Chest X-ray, AP view. Patient: 40 years old, sex M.
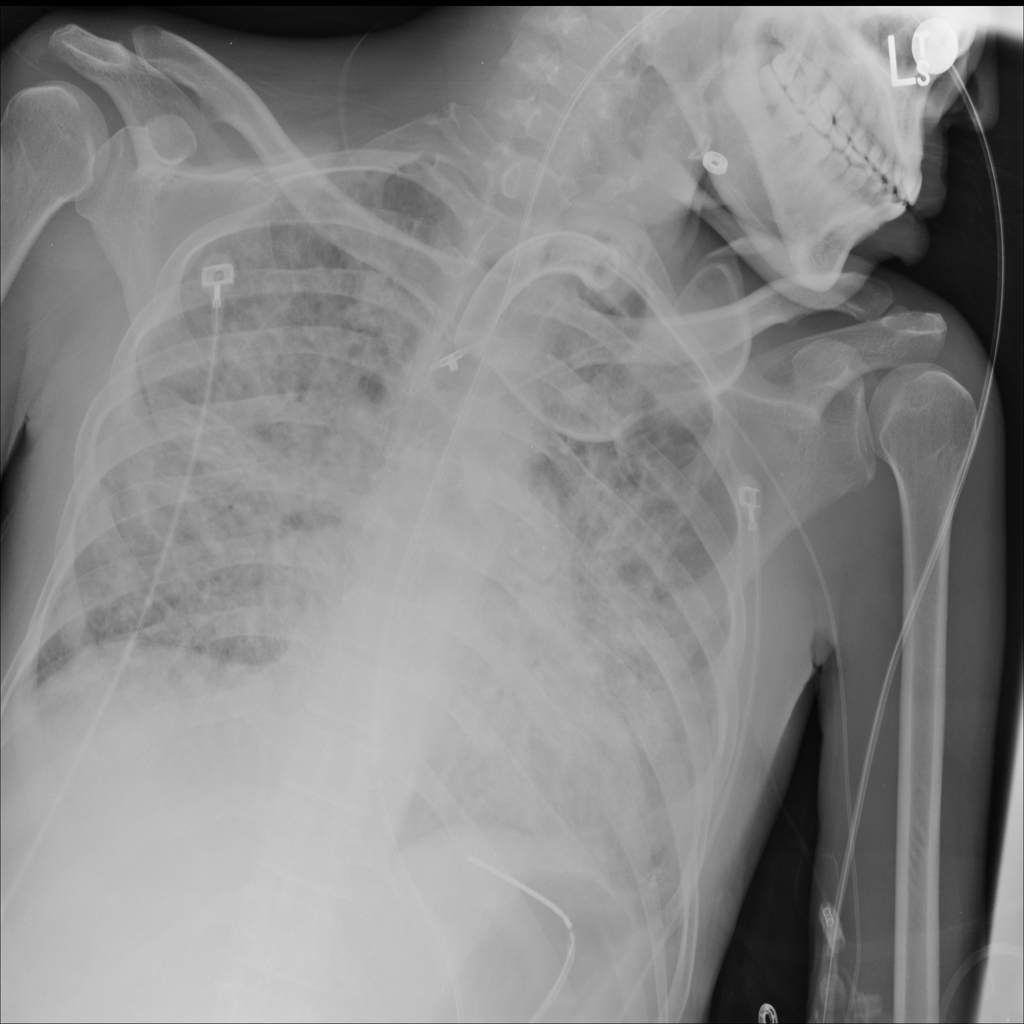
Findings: Infiltration